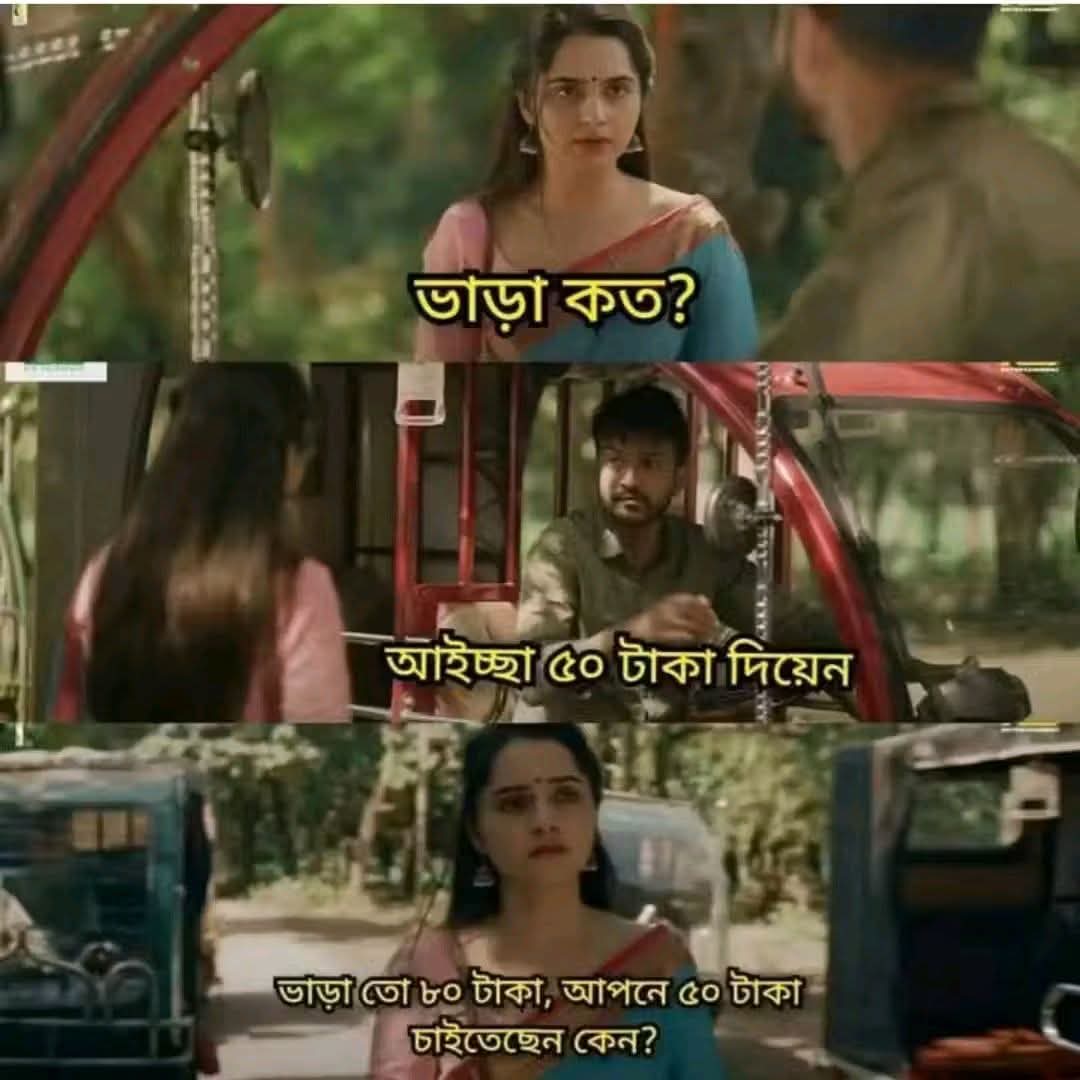
Text: ভাড়া কত?
আইচ্ছা ৫০ টাকা দিয়েন
ভাড়া তো ৮০ টাকা, আপনে ৫০ টাকা চাইতেছেন কেন?
Label: Non Hate